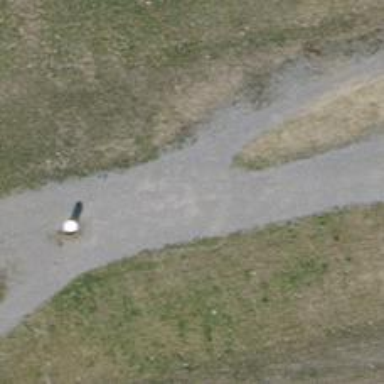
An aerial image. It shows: Footway with fine gravel surface.